Interaction volume radius: 10 \u00c5
Interaction volume height: 40 \u00c5
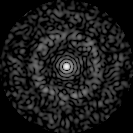
Disorder parameter: 0.8322